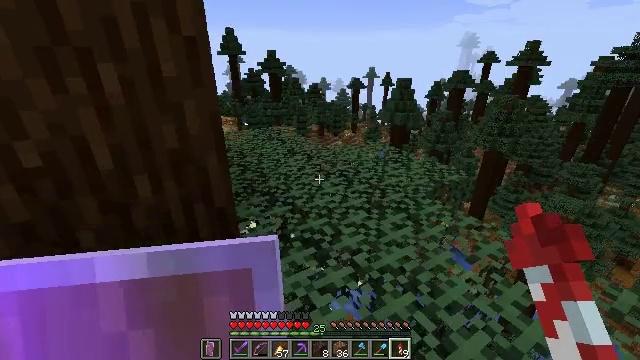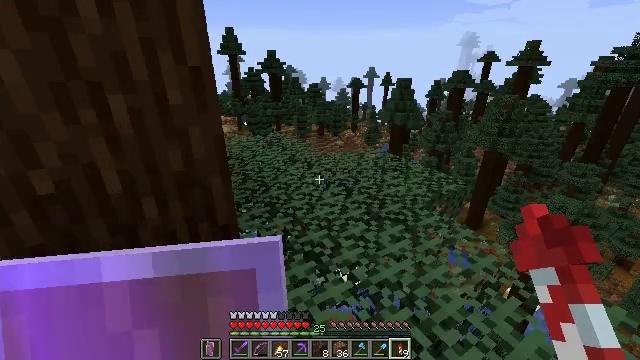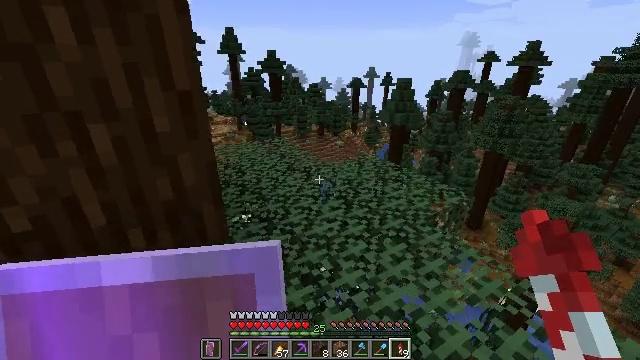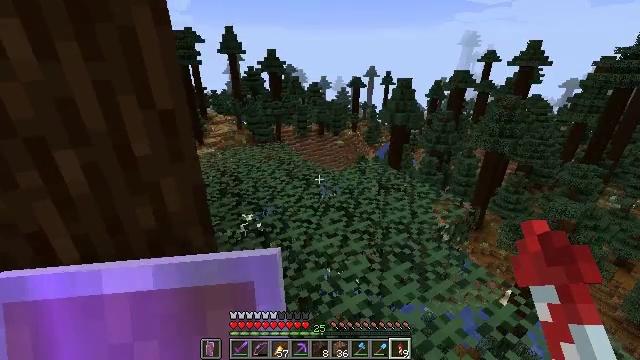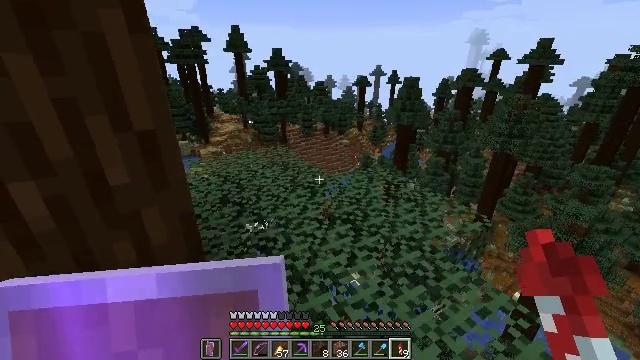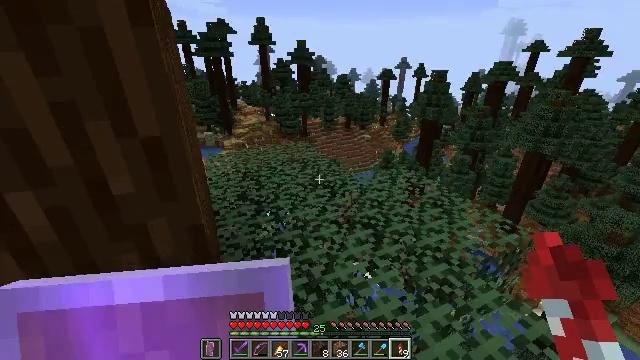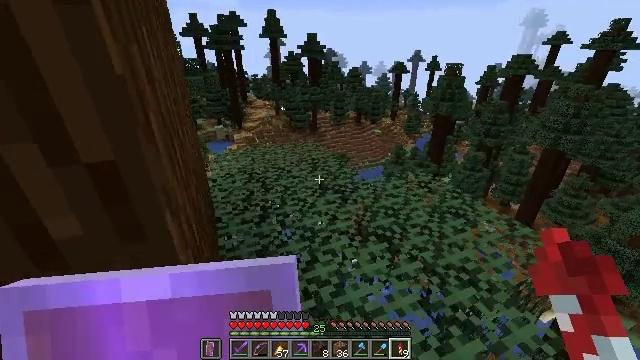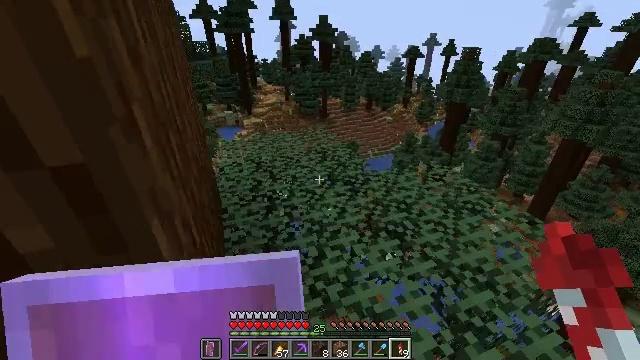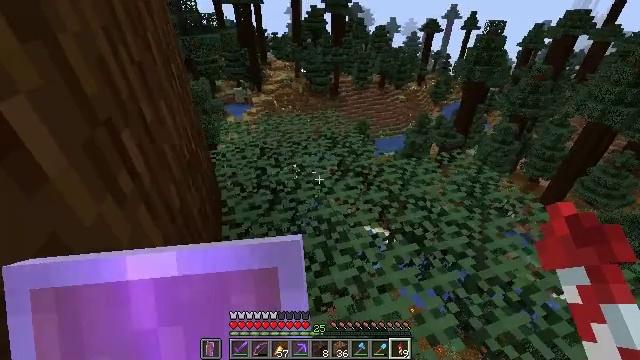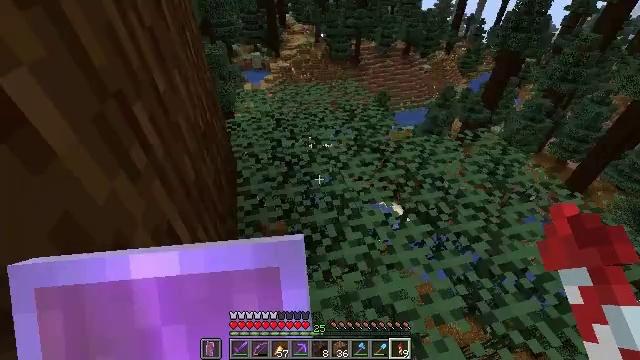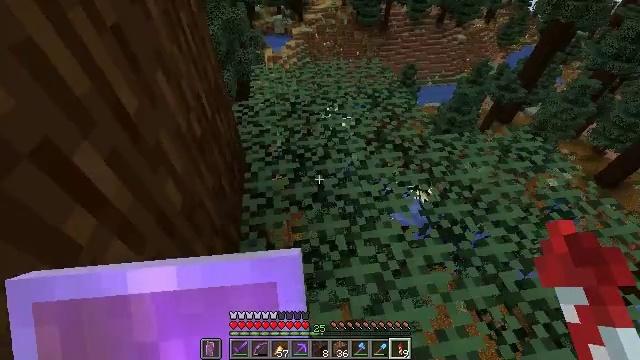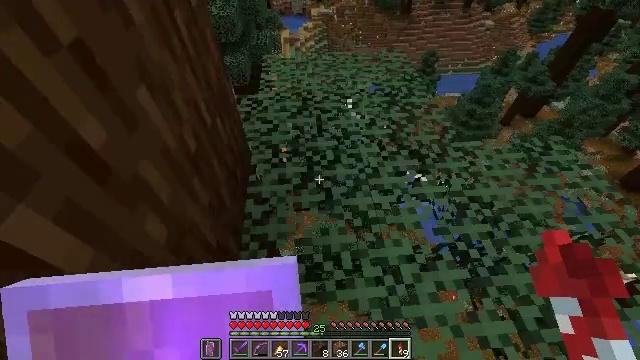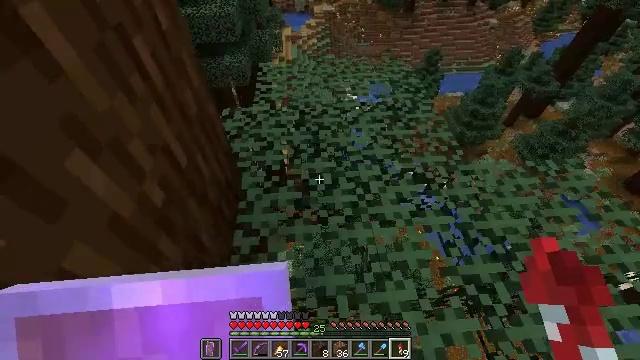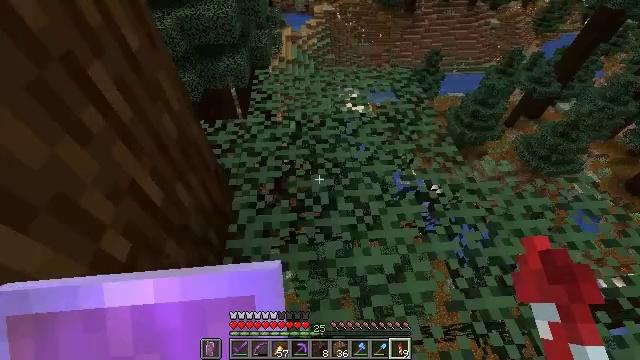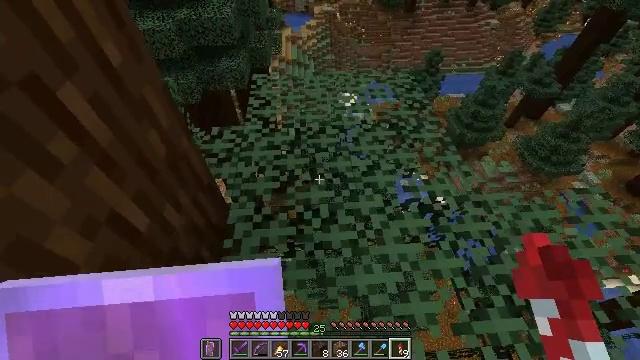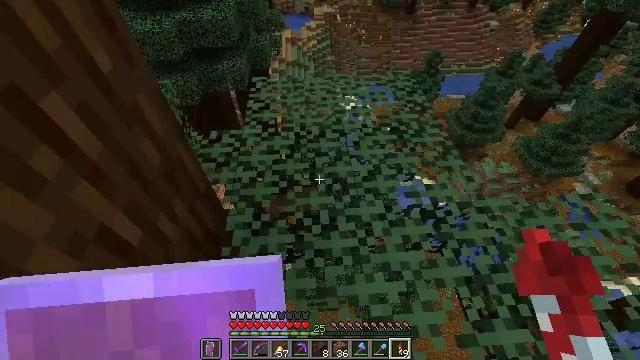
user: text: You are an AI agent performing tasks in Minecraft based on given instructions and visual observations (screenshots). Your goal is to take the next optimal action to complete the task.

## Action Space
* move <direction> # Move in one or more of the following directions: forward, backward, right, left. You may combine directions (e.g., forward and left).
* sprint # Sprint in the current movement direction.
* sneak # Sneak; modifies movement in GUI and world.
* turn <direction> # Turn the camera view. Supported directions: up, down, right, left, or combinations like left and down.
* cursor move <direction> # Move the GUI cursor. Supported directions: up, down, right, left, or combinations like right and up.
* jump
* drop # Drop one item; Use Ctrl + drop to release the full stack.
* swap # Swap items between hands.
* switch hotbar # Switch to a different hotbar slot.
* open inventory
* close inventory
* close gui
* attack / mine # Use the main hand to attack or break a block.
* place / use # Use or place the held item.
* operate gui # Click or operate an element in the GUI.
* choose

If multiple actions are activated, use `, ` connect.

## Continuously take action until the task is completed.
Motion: motion action
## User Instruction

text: Punch the spruce leaves to get saplings.
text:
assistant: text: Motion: move forward
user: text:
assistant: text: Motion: move forward
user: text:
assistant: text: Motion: move forward
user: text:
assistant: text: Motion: move forward, turn left
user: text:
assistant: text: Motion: move forward, turn left and down
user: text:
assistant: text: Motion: move forward, turn left and down
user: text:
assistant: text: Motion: move forward, turn left and down
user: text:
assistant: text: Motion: move forward, turn left and down
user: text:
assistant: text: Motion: move forward, turn left and down
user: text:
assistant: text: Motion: move forward, turn left and down
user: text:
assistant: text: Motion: move forward, turn left and down
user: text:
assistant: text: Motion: move forward
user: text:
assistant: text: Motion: move forward
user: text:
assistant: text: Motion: no_op
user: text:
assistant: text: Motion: no_op
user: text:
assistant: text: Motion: no_op
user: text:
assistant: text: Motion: no_op
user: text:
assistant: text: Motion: no_op
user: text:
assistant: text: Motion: no_op
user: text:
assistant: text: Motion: no_op
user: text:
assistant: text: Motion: no_op
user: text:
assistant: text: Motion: move back
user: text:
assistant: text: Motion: move back
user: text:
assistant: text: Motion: move back, turn left and up
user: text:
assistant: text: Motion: move back, turn left and up
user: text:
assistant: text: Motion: move back
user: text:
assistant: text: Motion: no_op
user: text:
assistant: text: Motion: no_op
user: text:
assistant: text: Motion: no_op
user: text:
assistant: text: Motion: no_op